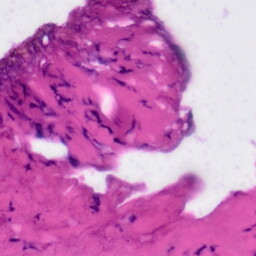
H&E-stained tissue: Tonsil